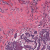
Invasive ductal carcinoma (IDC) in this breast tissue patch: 0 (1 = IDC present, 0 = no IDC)